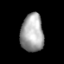
Tissue: lung
Cell type: Epithelial cells
Senescence score: 0.188
Nuclear area (px): 855
Mean DAPI intensity: 164.457